Field crop: tomato
Growth stage: 1
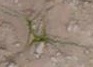
Species: cyperus